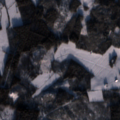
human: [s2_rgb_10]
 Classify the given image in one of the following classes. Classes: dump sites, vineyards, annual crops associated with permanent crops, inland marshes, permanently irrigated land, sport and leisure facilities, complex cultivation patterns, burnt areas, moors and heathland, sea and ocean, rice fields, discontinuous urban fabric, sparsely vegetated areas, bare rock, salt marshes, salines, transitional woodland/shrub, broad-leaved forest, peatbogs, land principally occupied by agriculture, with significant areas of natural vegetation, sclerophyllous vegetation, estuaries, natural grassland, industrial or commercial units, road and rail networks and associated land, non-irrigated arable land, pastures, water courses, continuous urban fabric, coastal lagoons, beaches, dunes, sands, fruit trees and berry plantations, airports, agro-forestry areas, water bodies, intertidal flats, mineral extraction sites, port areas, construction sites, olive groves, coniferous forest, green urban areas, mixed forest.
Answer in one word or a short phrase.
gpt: non-irrigated arable land, coniferous forest, mixed forest, transitional woodland/shrub